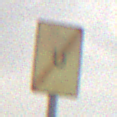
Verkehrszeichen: EndeUmleitung
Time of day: MorningAfternoon
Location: Outdoor (Nature)
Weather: Overcast
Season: NotSpecified
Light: Natural